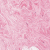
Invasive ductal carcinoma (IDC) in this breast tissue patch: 0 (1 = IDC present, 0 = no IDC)